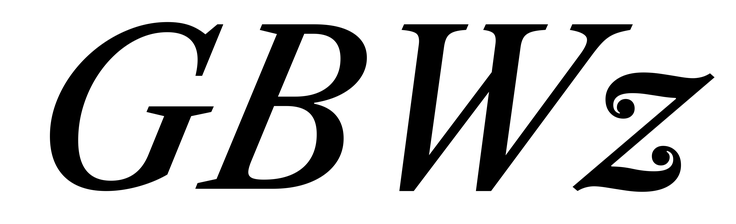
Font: LibreCaslonText-Italic_Medium_Italic